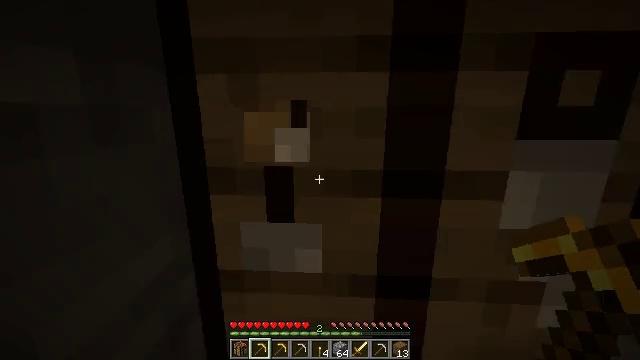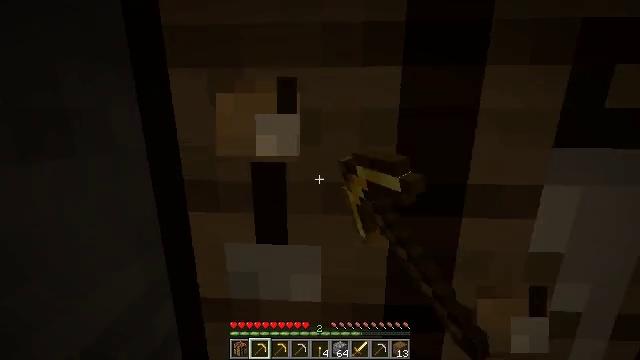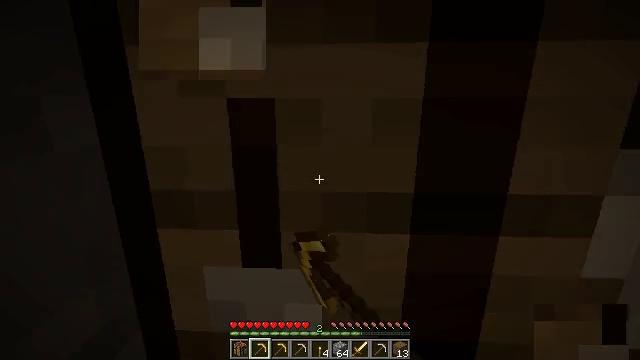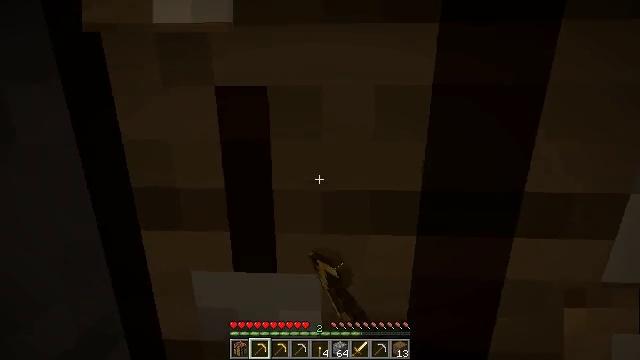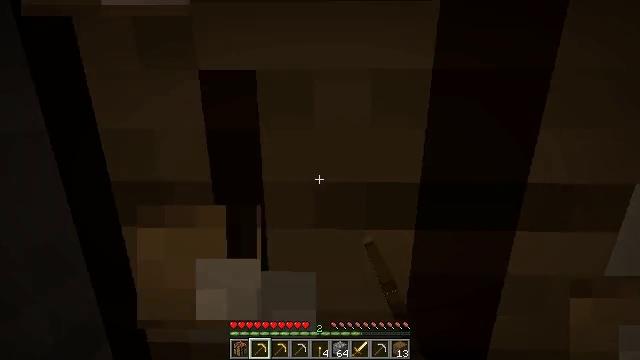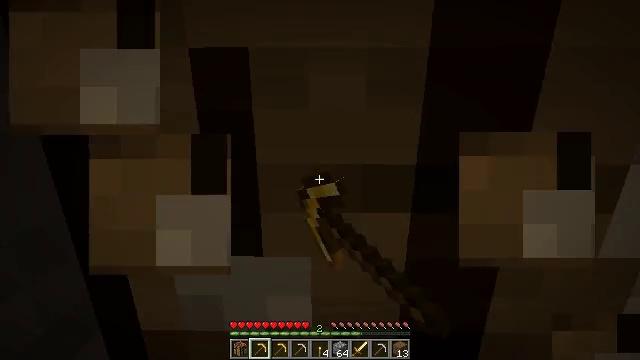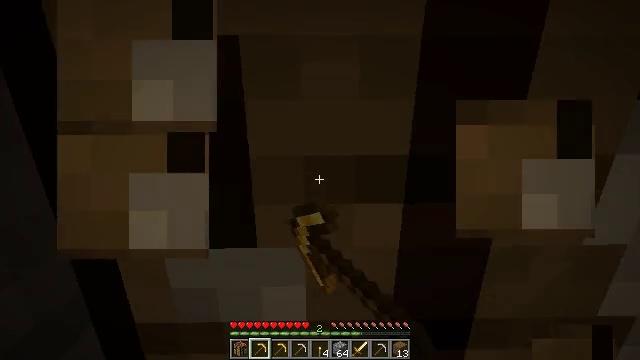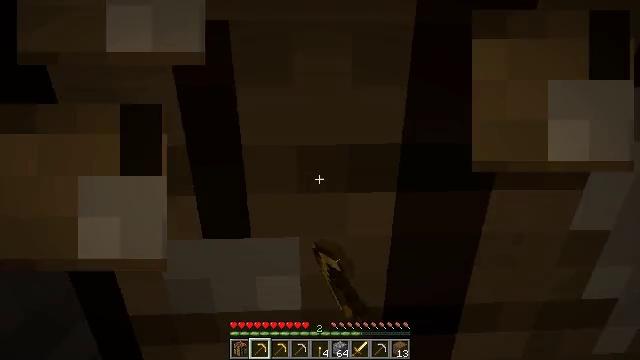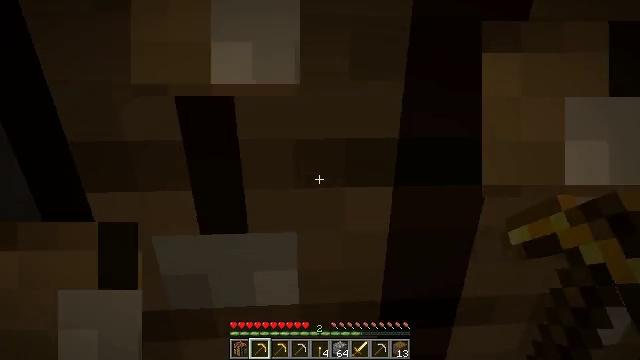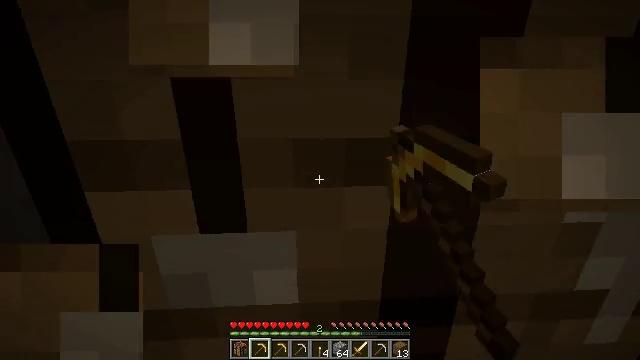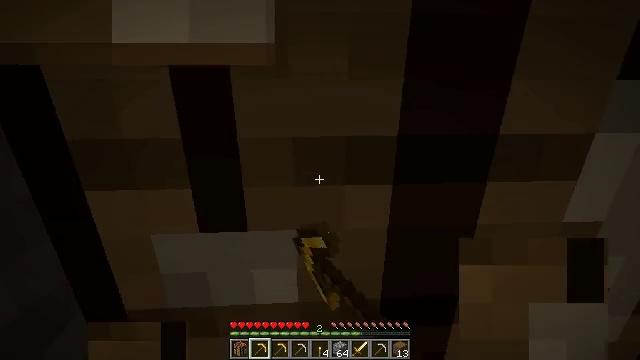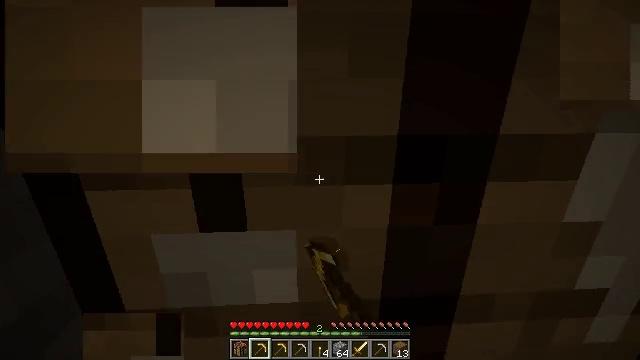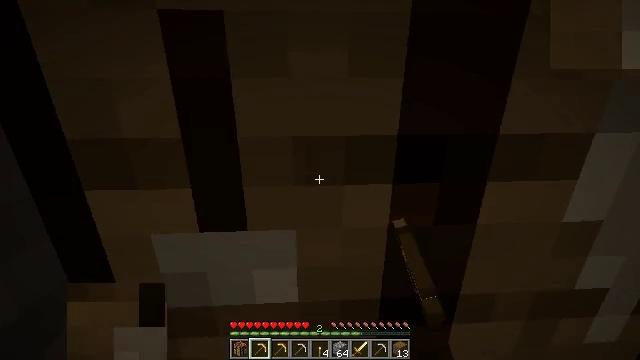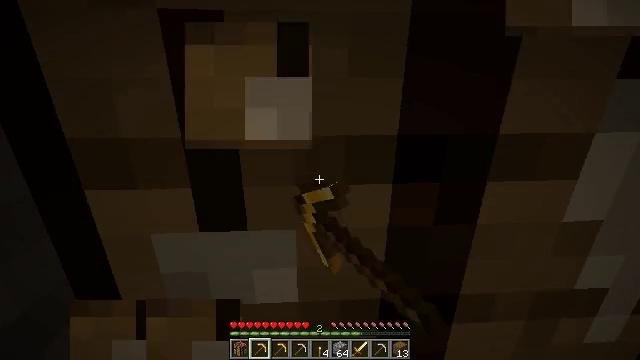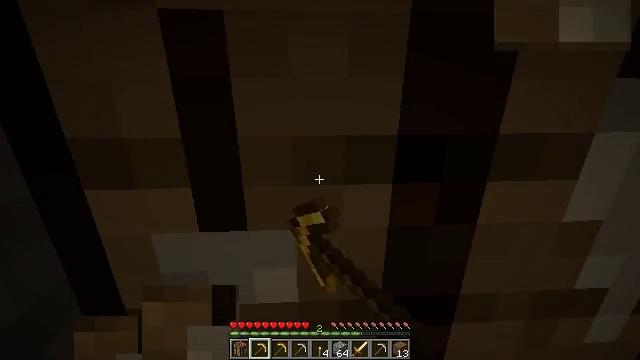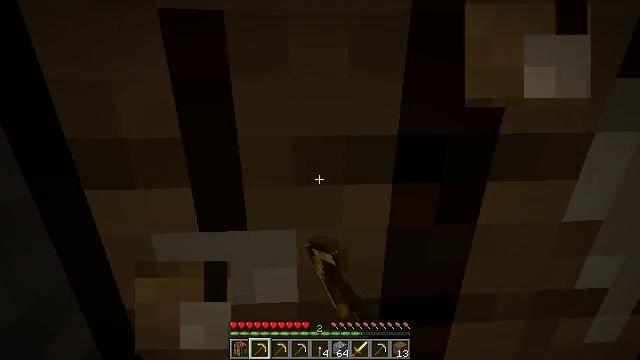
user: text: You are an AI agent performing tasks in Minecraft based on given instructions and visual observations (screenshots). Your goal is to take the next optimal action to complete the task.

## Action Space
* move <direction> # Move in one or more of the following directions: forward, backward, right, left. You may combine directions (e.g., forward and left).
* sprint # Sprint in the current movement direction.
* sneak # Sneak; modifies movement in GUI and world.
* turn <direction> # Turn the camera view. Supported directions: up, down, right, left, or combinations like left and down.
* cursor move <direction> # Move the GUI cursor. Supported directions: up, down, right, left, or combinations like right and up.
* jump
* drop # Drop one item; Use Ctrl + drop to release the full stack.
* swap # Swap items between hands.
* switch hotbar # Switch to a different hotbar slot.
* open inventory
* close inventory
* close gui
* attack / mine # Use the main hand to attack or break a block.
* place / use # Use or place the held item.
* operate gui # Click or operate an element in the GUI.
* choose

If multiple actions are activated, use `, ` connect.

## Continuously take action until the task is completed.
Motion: motion action
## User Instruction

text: Mine block crafting table.
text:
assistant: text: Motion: attack / mine
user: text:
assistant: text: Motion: attack / mine
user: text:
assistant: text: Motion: attack / mine
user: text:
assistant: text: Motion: turn right, attack / mine
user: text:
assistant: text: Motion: attack / mine
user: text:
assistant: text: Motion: turn right and down, attack / mine
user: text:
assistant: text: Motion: turn right and down, attack / mine
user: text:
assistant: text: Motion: attack / mine
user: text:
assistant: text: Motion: attack / mine
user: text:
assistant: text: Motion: attack / mine
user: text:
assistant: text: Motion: attack / mine
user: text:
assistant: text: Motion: attack / mine
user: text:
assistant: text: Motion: attack / mine
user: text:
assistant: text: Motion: attack / mine
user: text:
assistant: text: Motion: attack / mine
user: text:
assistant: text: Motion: attack / mine
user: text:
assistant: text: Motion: attack / mine
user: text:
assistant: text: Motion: attack / mine
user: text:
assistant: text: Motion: attack / mine
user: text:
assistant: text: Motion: attack / mine
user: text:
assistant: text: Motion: attack / mine
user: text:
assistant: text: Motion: attack / mine
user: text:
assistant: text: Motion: attack / mine
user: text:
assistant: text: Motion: attack / mine
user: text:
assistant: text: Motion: attack / mine
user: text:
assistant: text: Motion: attack / mine
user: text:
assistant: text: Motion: attack / mine
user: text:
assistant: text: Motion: attack / mine
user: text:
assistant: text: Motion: attack / mine
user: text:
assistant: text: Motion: attack / mine